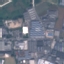
Land use / land cover: Industrial